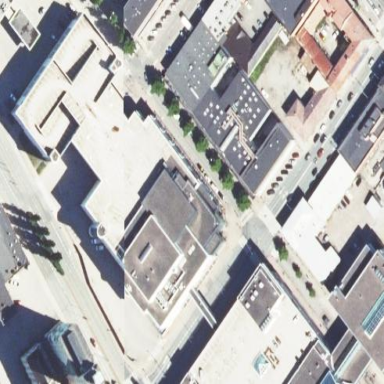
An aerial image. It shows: Mall building.